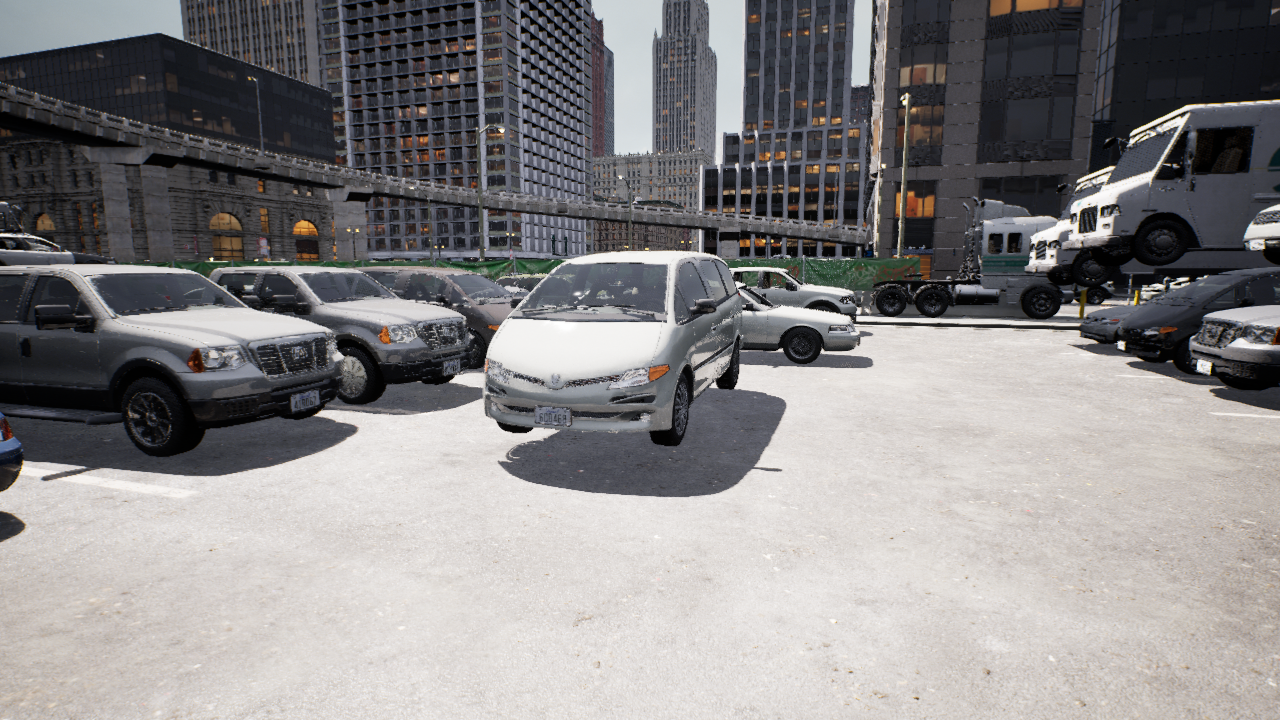
Venue: arterial
Lighting: clear day
Vehicle rig: minivan